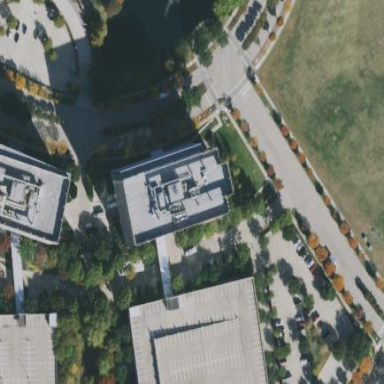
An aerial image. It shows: Commercial building.